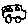
Label: car